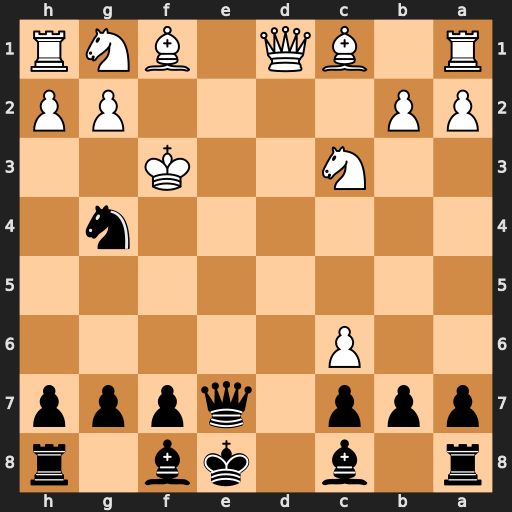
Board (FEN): r1b1kb1r/ppp1qppp/2P5/8/6n1/2N2K2/PP4PP/R1BQ1BNR
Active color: b
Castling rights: kq
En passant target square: -
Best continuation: Qf6+ Bf4 Ne5+